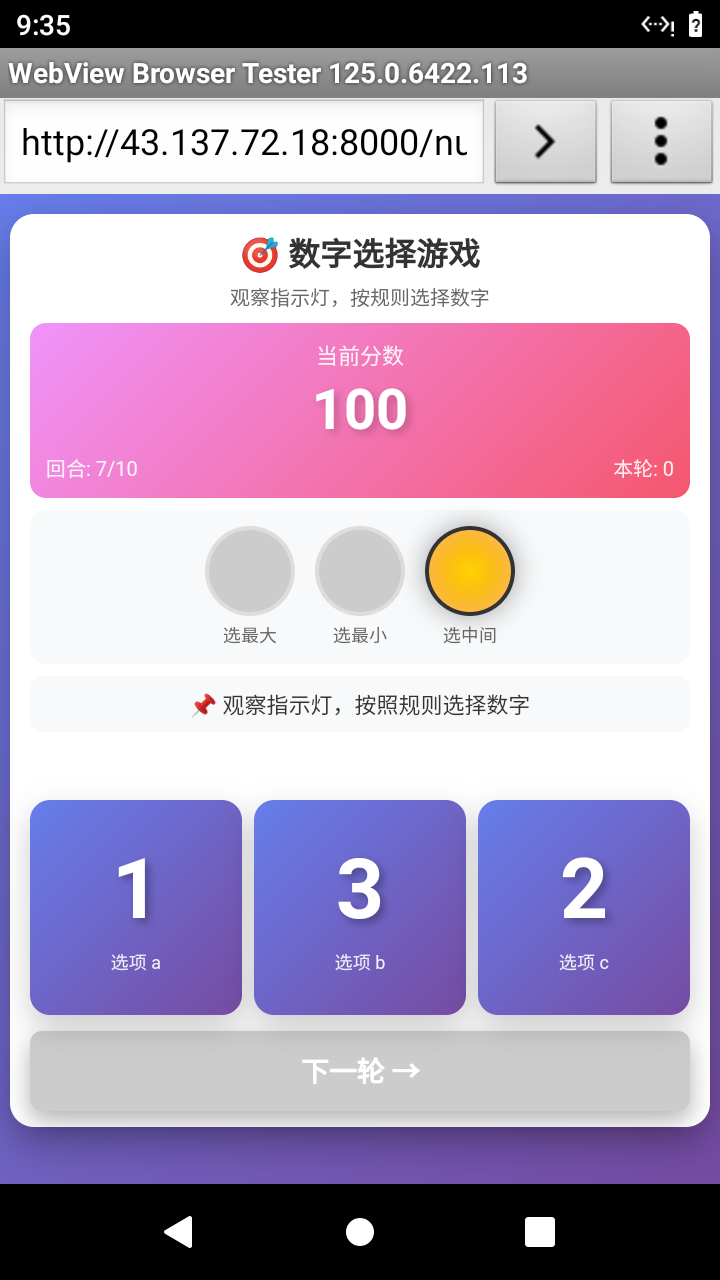

Select the correct number based on the traffic light color.
Answer: 2